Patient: sex M, age 29
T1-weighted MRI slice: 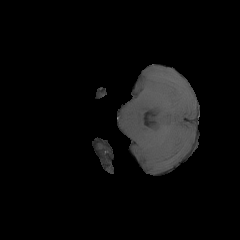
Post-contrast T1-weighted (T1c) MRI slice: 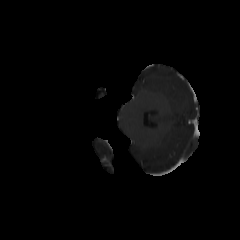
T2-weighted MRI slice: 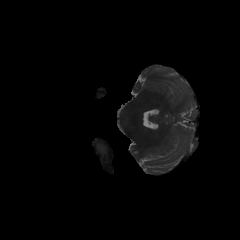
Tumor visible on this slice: no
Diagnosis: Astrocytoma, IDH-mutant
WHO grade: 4